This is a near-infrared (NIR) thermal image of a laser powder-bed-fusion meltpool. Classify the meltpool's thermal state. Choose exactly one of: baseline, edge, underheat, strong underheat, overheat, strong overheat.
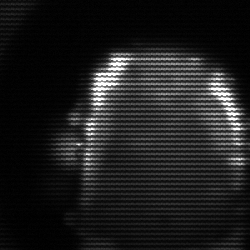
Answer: baseline